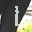
Label: 1